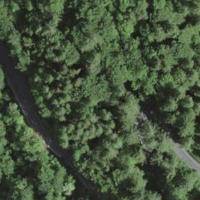
EUNIS habitat code: 44
Species observed at this site:
Helleborus niger